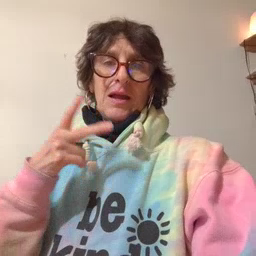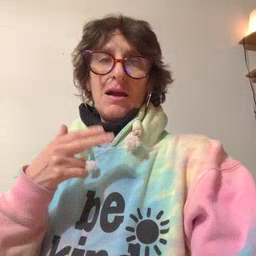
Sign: cut